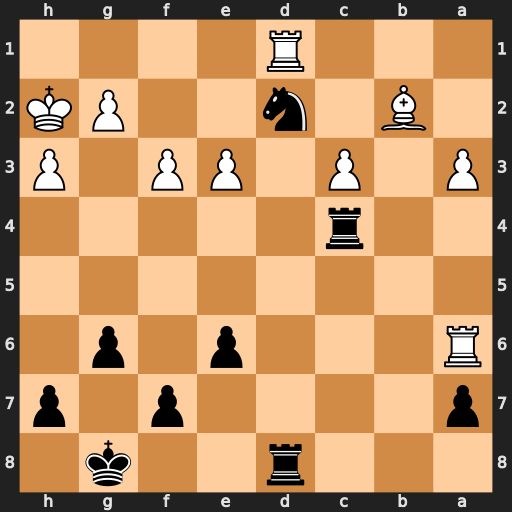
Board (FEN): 3r2k1/p4p1p/R3p1p1/8/2r5/P1P1PP1P/1B1n2PK/3R4
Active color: b
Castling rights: -
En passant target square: -
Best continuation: Nxf3+ Kg3 Rxd1